Interaction volume radius: 10 \u00c5
Interaction volume height: 10 \u00c5
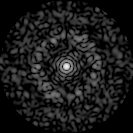
Disorder parameter: 0.7947